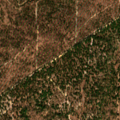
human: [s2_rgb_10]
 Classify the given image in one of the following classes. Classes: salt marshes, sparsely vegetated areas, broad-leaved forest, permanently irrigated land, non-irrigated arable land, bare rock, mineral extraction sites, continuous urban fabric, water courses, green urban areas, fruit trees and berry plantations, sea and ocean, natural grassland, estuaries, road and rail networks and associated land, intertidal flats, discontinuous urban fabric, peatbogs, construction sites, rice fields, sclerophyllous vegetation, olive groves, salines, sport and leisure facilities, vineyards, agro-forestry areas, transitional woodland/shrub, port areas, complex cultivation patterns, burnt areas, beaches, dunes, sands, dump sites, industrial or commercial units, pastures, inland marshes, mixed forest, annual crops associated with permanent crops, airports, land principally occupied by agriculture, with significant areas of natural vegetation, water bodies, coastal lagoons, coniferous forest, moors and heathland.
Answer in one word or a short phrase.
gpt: pastures, broad-leaved forest, mixed forest